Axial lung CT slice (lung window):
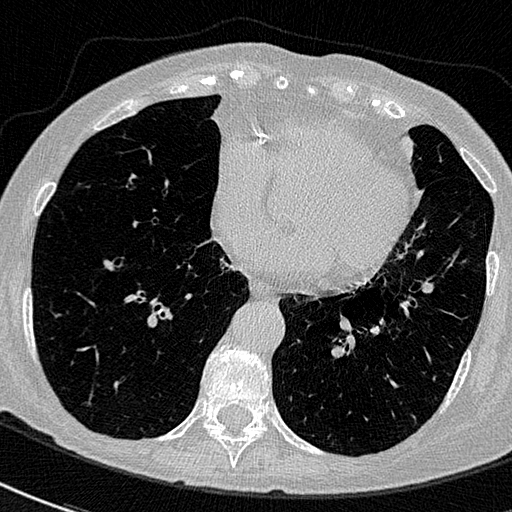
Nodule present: no